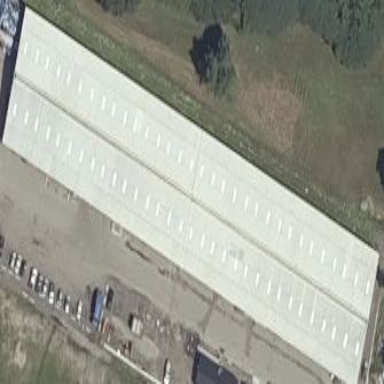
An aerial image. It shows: Industrial building.